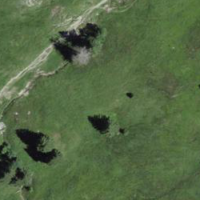
EUNIS habitat code: 23
Species observed at this site:
Neottia ovata